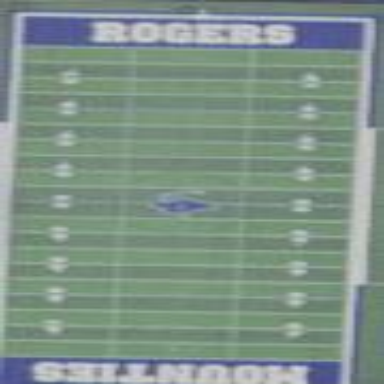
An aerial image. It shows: American football pitch.